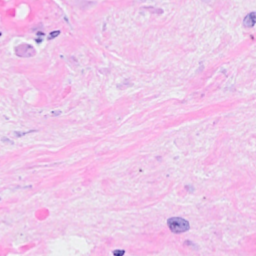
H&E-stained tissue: Breast